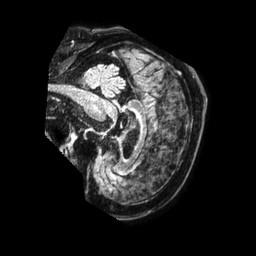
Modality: FLAIR
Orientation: sagittal
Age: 78
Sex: female
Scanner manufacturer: philips
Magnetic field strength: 1.5 T
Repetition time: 4.8 s
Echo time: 0.3391 s